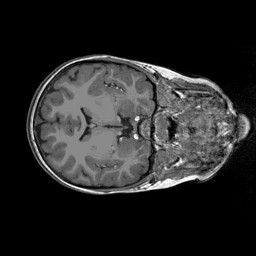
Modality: T1w
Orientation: axial
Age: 9
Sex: male
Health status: ill